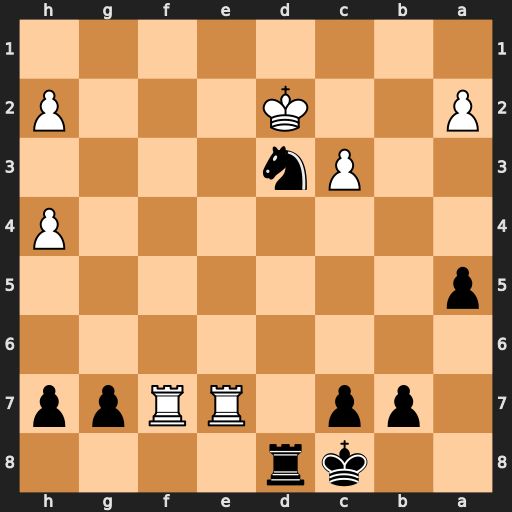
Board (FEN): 2kr4/1pp1RRpp/8/p7/7P/2Pn4/P2K3P/8
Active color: b
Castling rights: -
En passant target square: -
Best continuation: Ne5+ Kc2 Nxf7